Aerial crown-view tile of a tropical tree (Barro Colorado Island, Panama), acquired 20250317:
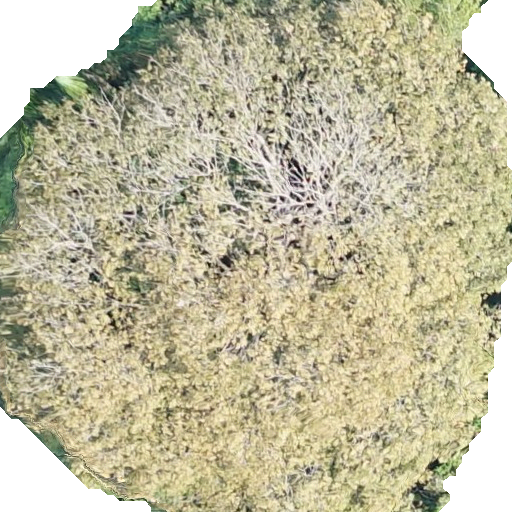
Species: Dipteryx oleifera
GBIF accepted scientific name: Dipteryx oleifera
Crown area: 395.758 m²